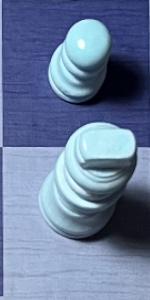
Label: King_White